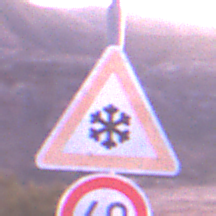
Verkehrszeichen: SchneeOderEisglaette
Zusatzzeichen unten: Geschwindigkeit60
Umgebung: Outdoor, Nature
Tageszeit: Dawn
Wetter: PartlyCloudy
Licht: Natural
Jahreszeit: NotSpecified
Kontrast: MediumContrast